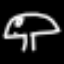
Label: mushroom